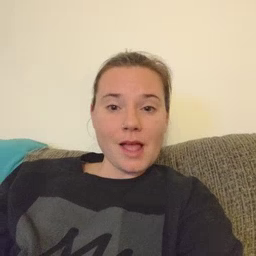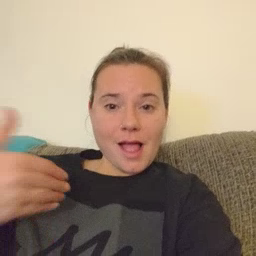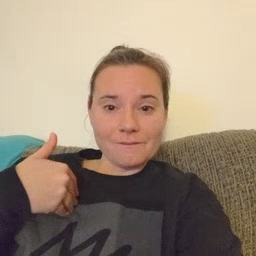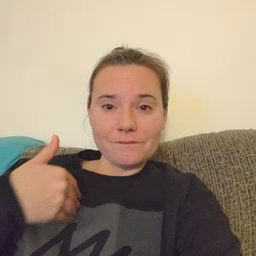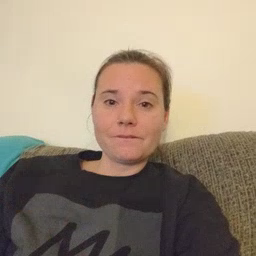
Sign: have